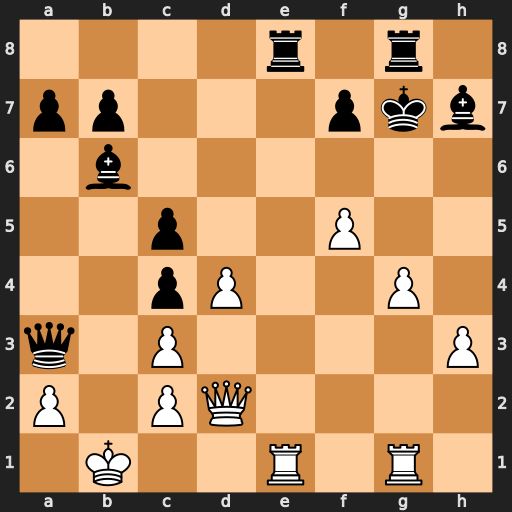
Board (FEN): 4r1r1/pp3pkb/1b6/2p2P2/2pP2P1/q1P4P/P1PQ4/1K2R1R1
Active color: w
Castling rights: -
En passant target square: -
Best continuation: Qg5+ Kh8 Qf6+ Rg7 Rxe8+